Field crop: maize
Growth stage: 1
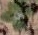
Species: chenopodium